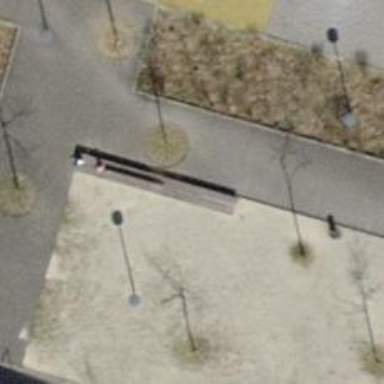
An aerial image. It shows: Brown bench in the vicinity.